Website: lowes
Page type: order-returns
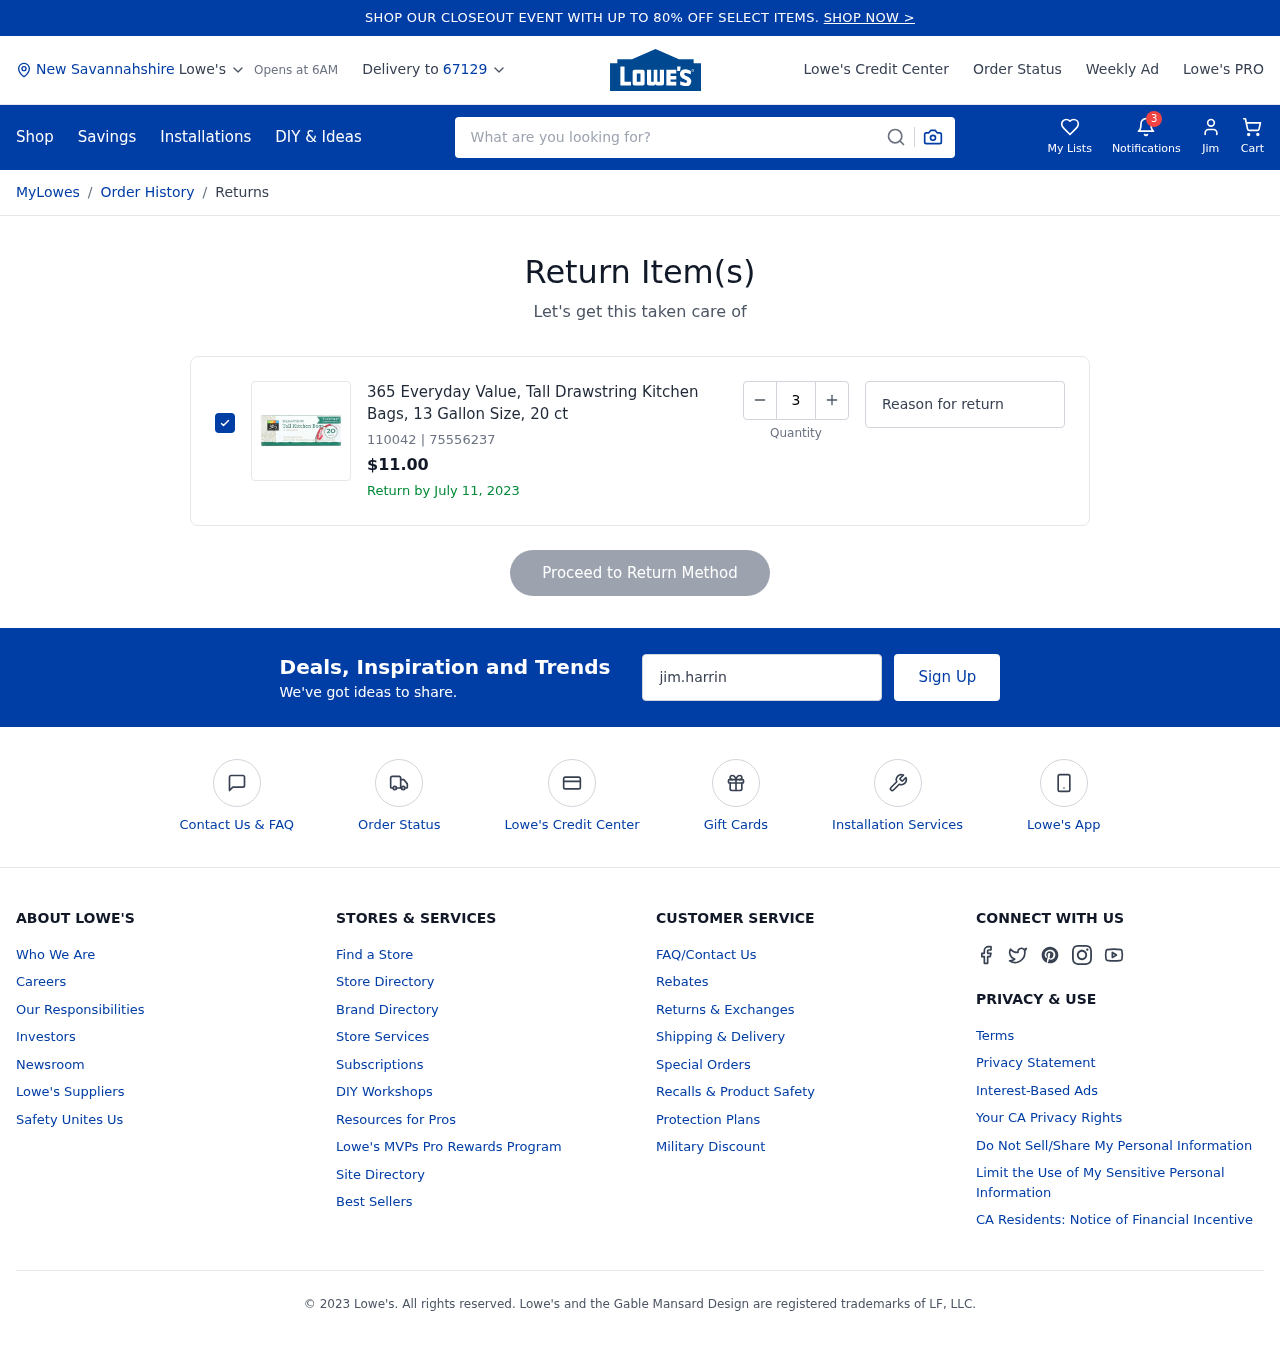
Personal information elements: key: PII_CITY
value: New Savannahshire
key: PII_FIRSTNAME
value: Jim
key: PII_POSTCODE
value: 67129
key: PII_EMAIL
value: jim.harrington@hotmail.com
Product elements: key: PRODUCT1_NAME
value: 365 Everyday Value, Tall Drawstring Kitchen Bags, 13 Gallon Size, 20 ct
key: PRODUCT1_PRICE
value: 11
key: PRODUCT1_ITEM_NUMBER
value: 110042
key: PRODUCT1_MODEL_NUMBER
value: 75556237
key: PRODUCT1_QUANTITY
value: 3
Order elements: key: ORDER_RETURN_BY_DATE
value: July 11, 2023